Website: macys
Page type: account-selection
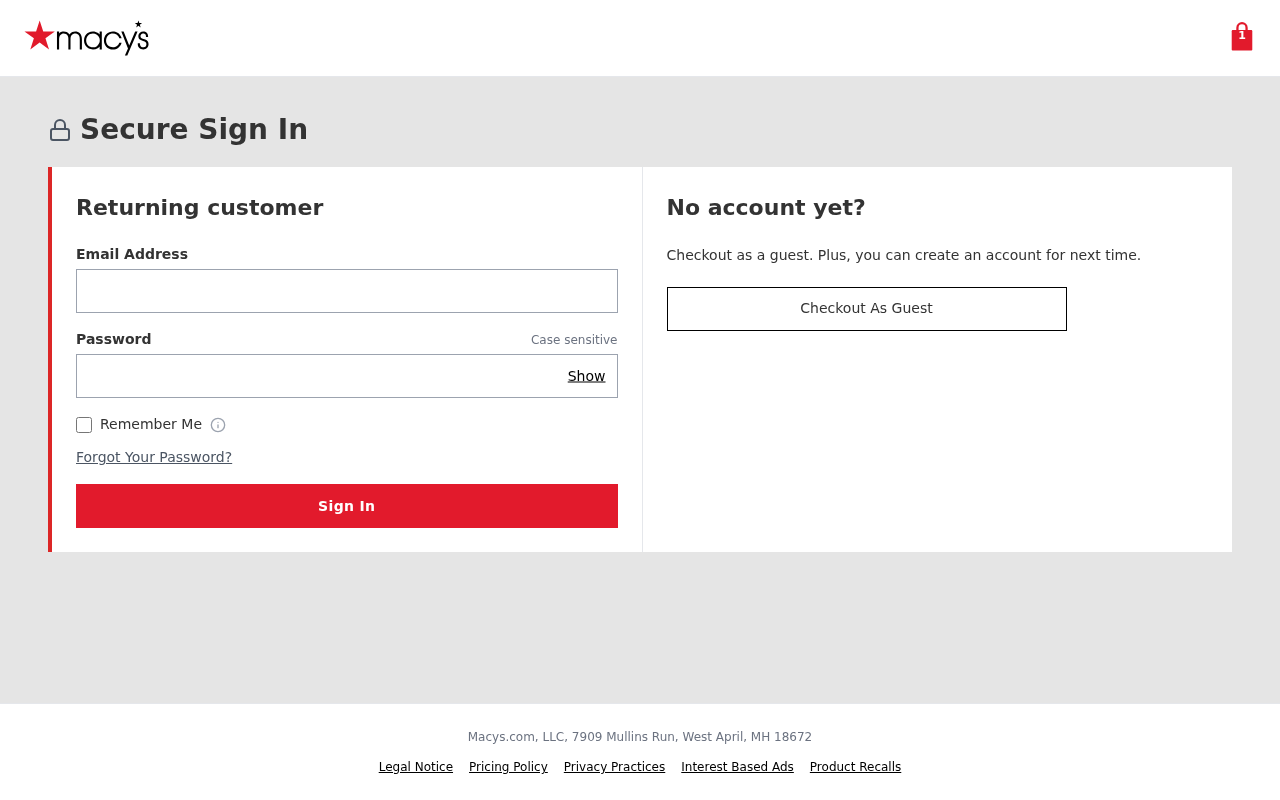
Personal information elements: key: PII_EMAIL
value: jfarrell@hotmail.com
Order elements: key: ORDER_NUM_ITEMS
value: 1